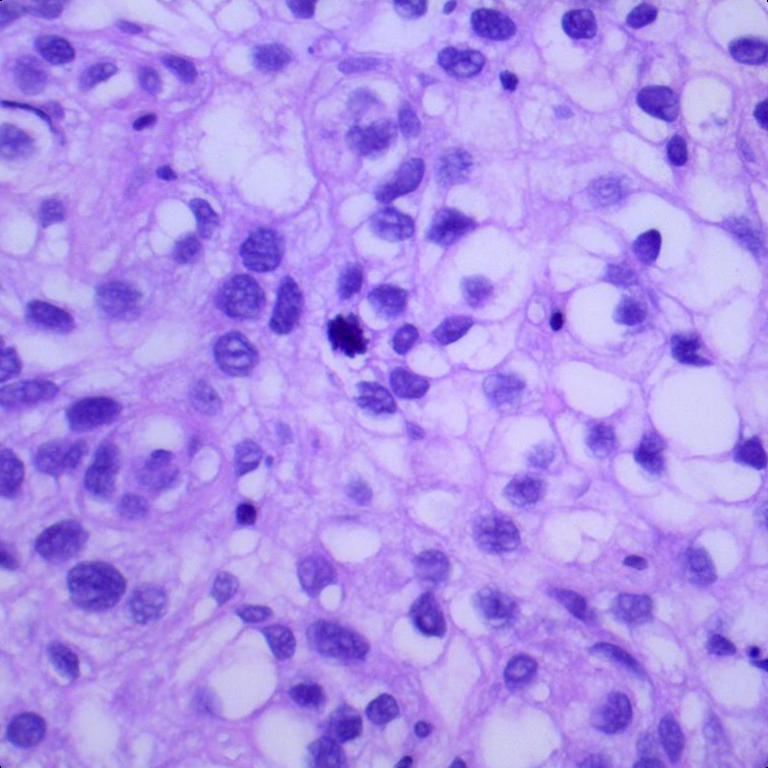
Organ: lung
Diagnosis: squamous carcinomas